Field crop: tomato
Growth stage: 1
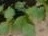
Species: solanum